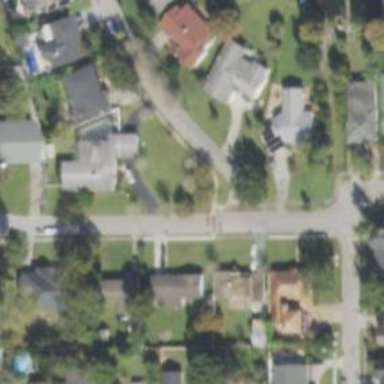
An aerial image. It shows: Residential road with asphalt surface. There is sidewalk on the left side.